Question: I have this popup window that divides the screen to two rows, one fluid (blue) and the other have constant height of 64px (Green).
if the applet is set to 100% height - it will ignore its container and swollen 100 height of the popup
'''
<applet id="jumpLoaderApplet" width="100%" height="90%"></applet>
'''
If the height is 90% - there will be a visible 10% (See blue part in the pic)
Blue row contains a java applet - I am having issues making the java applet take 100% height of its parent div.
When there is no applet - there is no problem.
'''
.content {
position:absolute;
width:100%;
height:100%;
top:0;
bottom:64px;
background:blue;
}
.footer {
position:absolute;
width:100%;
height:64px;
bottom:0;
background:green;
}
'''
<URL>
See the blue part- its part of the applet div:

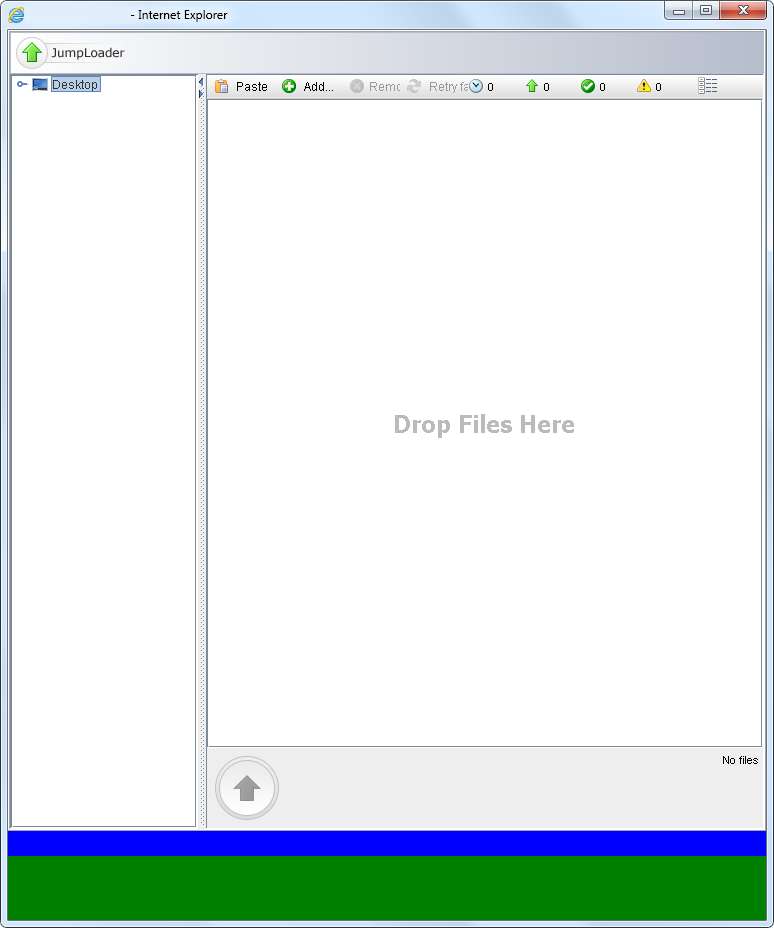
Answer: Here are a couple options:
You can use <URL> to set the height of the parent element to '100%' minus the '64px' at the bottom:
'''
.content {
position: absolute;
width: 100%;
height: calc(100% - 64px);
top: 0;
background: blue;
}
'''
In doing so, you can now give the 'applet' a height of '100%' of the parent.
'''
.applet {
height: 100%;
}
'''
.. you could also just use 'calc()' to set the height of the 'applet' too:
'''
.applet {
height: calc(100% - 64px);
}
'''
.. or you could absolutely position the 'applet' within the parent element:
'''
.content {
position: absolute;
width: 100%;
height: calc(100% - 64px);
top: 0;
}
.applet {
position: absolute;
top: 0; bottom: 0;
left: 0; right: 0;
}
'''
---
It's worth pointing out that you can also use viewport percentage values:
> <URL>The viewport-percentage lengths are relative to the size of the initial containing block. When the height or width of the initial containing block is changed, they are scaled accordingly.
You can therefore use '100vh' rather than '100%': 'calc(100vh - 64px)':
'''
.content {
position: absolute;
width: 100%;
height: calc(100vh - 64px);
top: 0;
background: blue;
}
'''
.. likewise:
'''
.applet {
height: calc(100vh - 64px);
}
'''
---
If you're interested in browser support for 'calc()', <URL>.